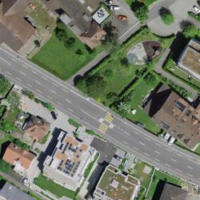
EUNIS habitat code: 54
Species observed at this site:
Achillea nana